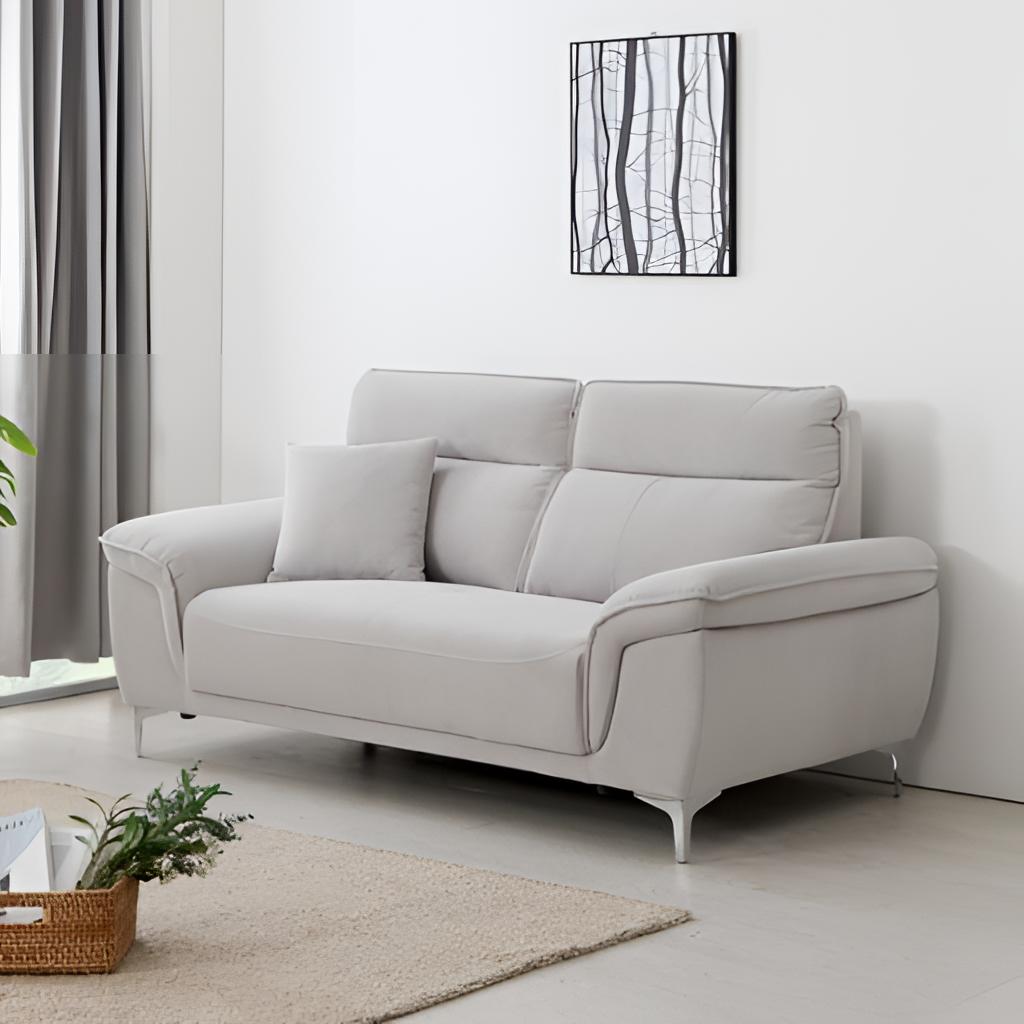
living room, gray leather sofa, paint wallpaper, with solid pattern, gray wood flooring, with plank pattern, modern